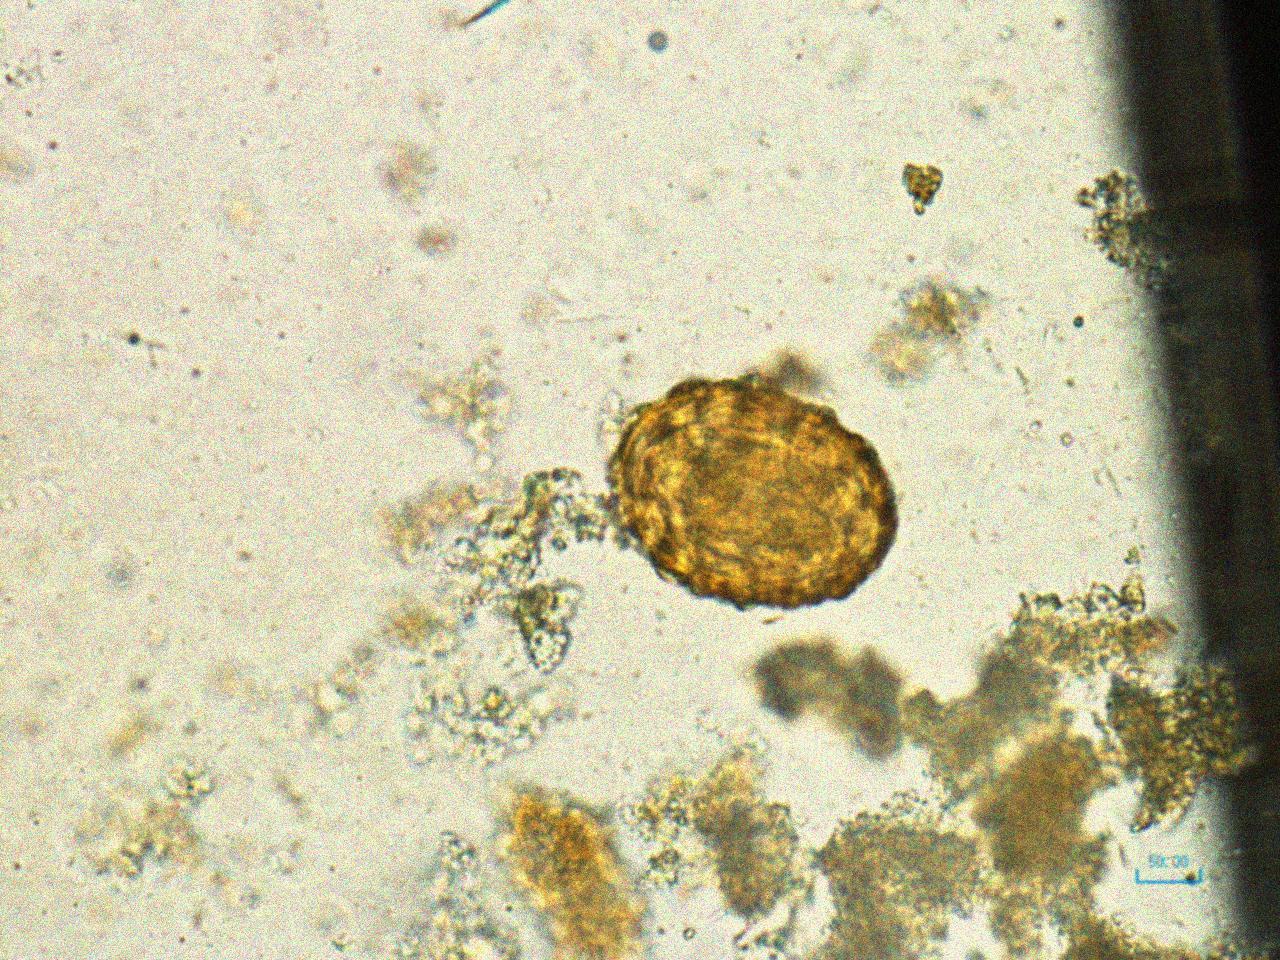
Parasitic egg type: Ascaris lumbricoides